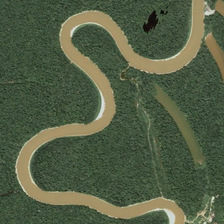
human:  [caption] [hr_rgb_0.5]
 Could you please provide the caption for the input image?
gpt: this curved yellow river stretches through this lush forest .

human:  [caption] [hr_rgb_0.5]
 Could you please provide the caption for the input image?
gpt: the yellow twisty river is across the dense forest .

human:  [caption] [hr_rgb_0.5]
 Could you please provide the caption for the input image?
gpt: the yellow twisty river is across the dense forest .

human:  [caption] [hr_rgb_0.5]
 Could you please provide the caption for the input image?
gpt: an m shaped river is lying in the rainforest .

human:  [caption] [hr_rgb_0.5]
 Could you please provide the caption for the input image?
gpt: many green trees are in two sides of a curved yellow river .